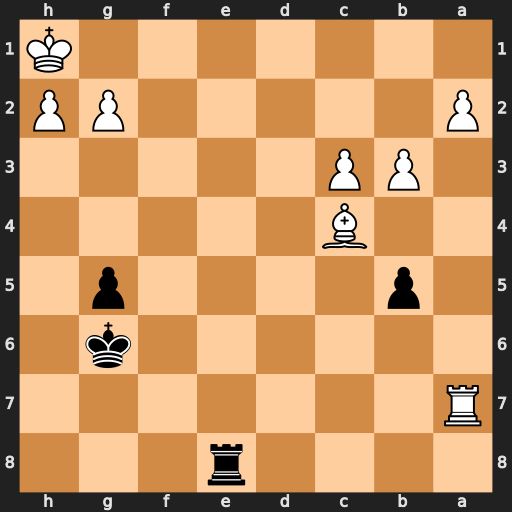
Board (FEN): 4r3/R7/6k1/1p4p1/2B5/1PP5/P5PP/7K
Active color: b
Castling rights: -
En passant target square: -
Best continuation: Re1+ Bf1 Rxf1#